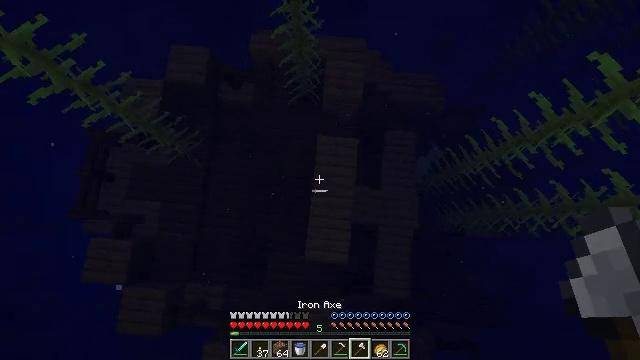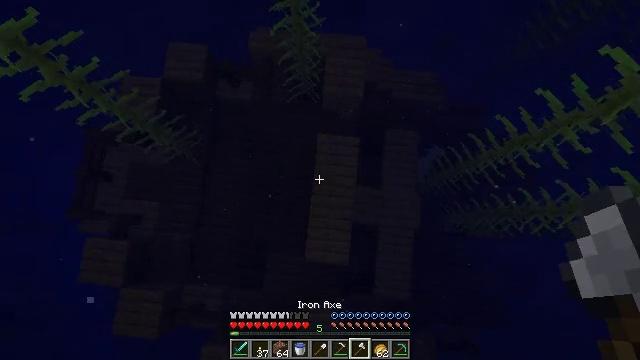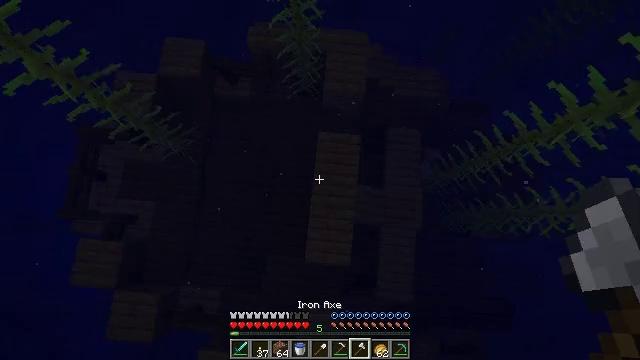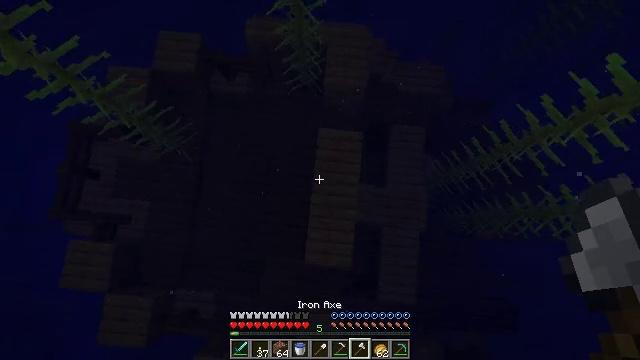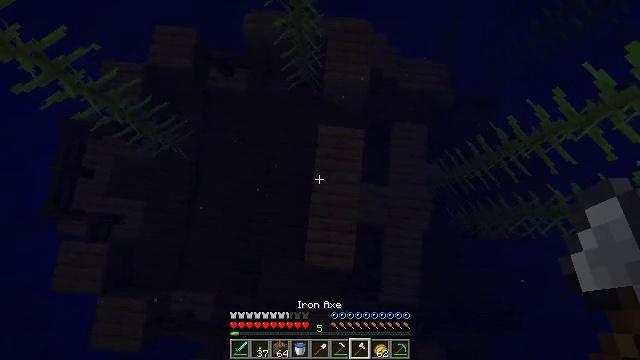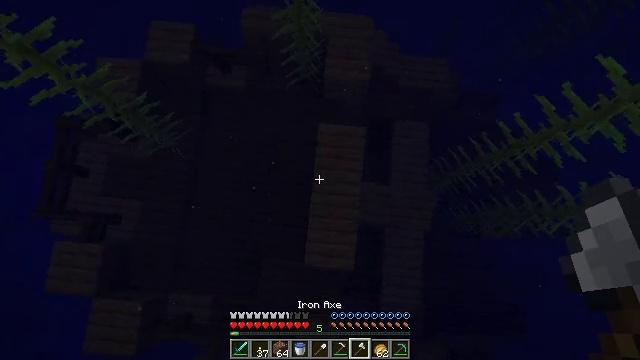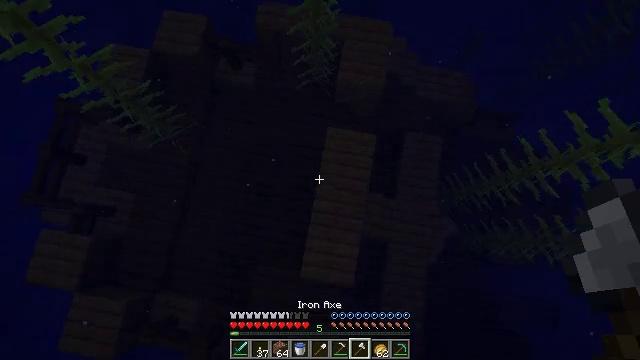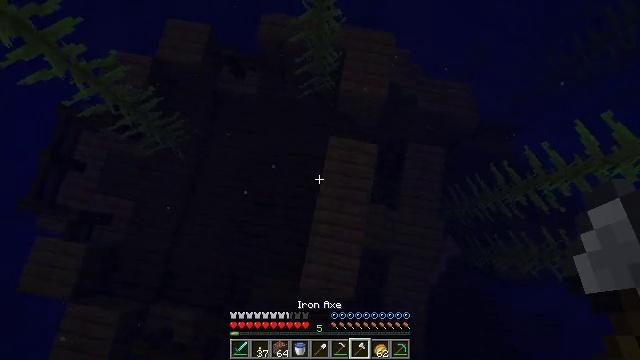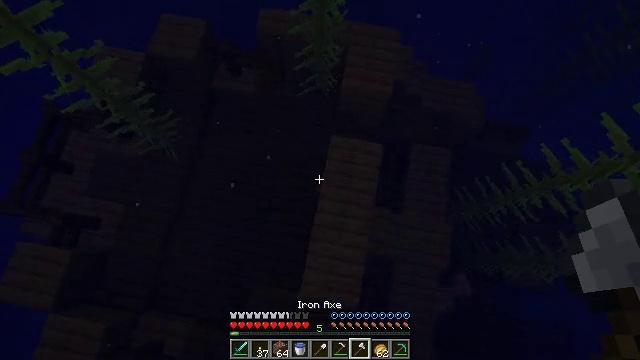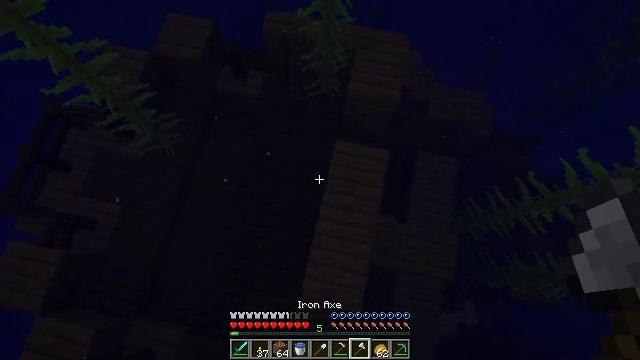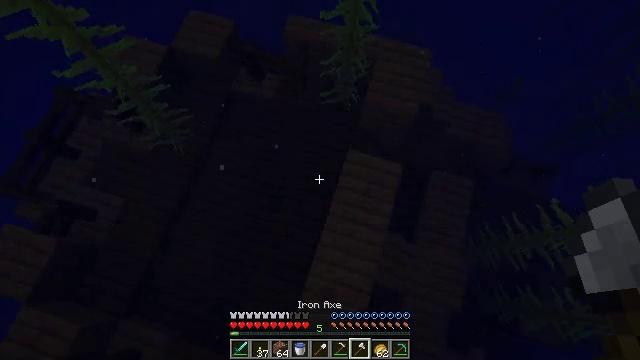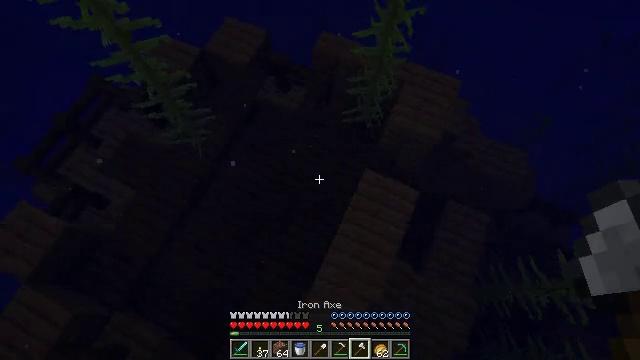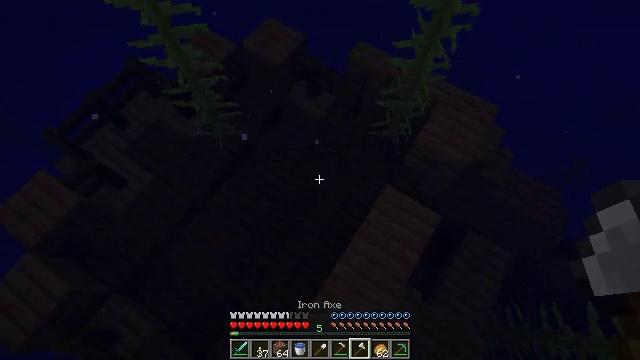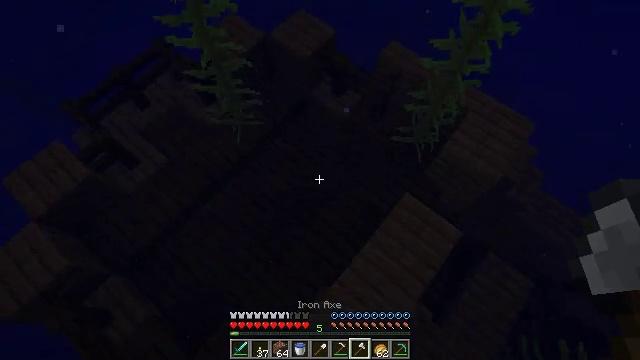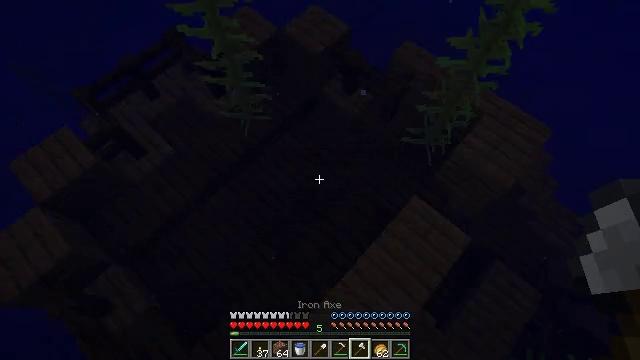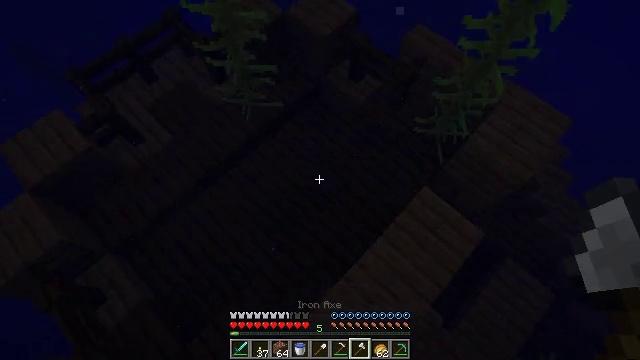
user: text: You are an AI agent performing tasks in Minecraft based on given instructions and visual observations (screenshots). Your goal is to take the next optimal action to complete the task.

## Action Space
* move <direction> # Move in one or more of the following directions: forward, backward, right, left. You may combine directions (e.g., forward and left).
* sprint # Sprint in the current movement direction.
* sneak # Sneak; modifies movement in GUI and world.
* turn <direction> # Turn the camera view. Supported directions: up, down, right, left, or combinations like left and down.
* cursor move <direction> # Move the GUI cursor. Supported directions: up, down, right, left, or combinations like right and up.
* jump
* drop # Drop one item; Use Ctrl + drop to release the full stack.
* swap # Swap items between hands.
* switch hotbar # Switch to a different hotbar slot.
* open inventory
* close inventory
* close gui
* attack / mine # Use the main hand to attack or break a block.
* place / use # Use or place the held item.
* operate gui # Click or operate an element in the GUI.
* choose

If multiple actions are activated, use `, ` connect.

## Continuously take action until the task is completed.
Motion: motion action
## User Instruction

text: Mine dark oak slab.
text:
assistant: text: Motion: sneak
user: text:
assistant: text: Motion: sneak
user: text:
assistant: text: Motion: sneak
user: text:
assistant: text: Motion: sneak
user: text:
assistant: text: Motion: sneak
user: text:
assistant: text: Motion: move left, sneak, turn left and up
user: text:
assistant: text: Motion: move left, sneak, turn up
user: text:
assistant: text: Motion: move left, sneak, turn up
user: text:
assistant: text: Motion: move left, sneak, turn left and up
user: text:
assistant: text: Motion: move left, sneak, turn left and up
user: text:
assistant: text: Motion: move left, sneak, turn left and up
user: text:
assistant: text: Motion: move forward and move left, sneak, turn left and up
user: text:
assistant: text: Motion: move forward and move left, sneak, turn left
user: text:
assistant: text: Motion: move forward and move left, sneak, turn left
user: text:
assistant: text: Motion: move forward and move left, sneak, turn left
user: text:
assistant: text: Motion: move forward and move left, sneak, turn down
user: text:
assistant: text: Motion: move forward and move left, sneak
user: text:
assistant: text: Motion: move forward and move left, sneak, turn down
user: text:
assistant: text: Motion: move left, sneak
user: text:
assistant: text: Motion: move left, sneak
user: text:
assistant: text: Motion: move left, sneak
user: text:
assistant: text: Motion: move left, sneak
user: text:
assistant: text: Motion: move left, sneak
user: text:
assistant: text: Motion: move left, sneak
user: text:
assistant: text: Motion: move left, sneak
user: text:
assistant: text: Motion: move left, sneak
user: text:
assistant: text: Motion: move left, sneak
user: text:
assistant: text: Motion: move left, sneak, turn up
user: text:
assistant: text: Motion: move left, sneak
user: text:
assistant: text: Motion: move left, sneak, turn up